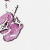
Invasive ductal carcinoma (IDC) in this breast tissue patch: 0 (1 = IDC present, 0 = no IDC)